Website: bh-photo
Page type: address-validator
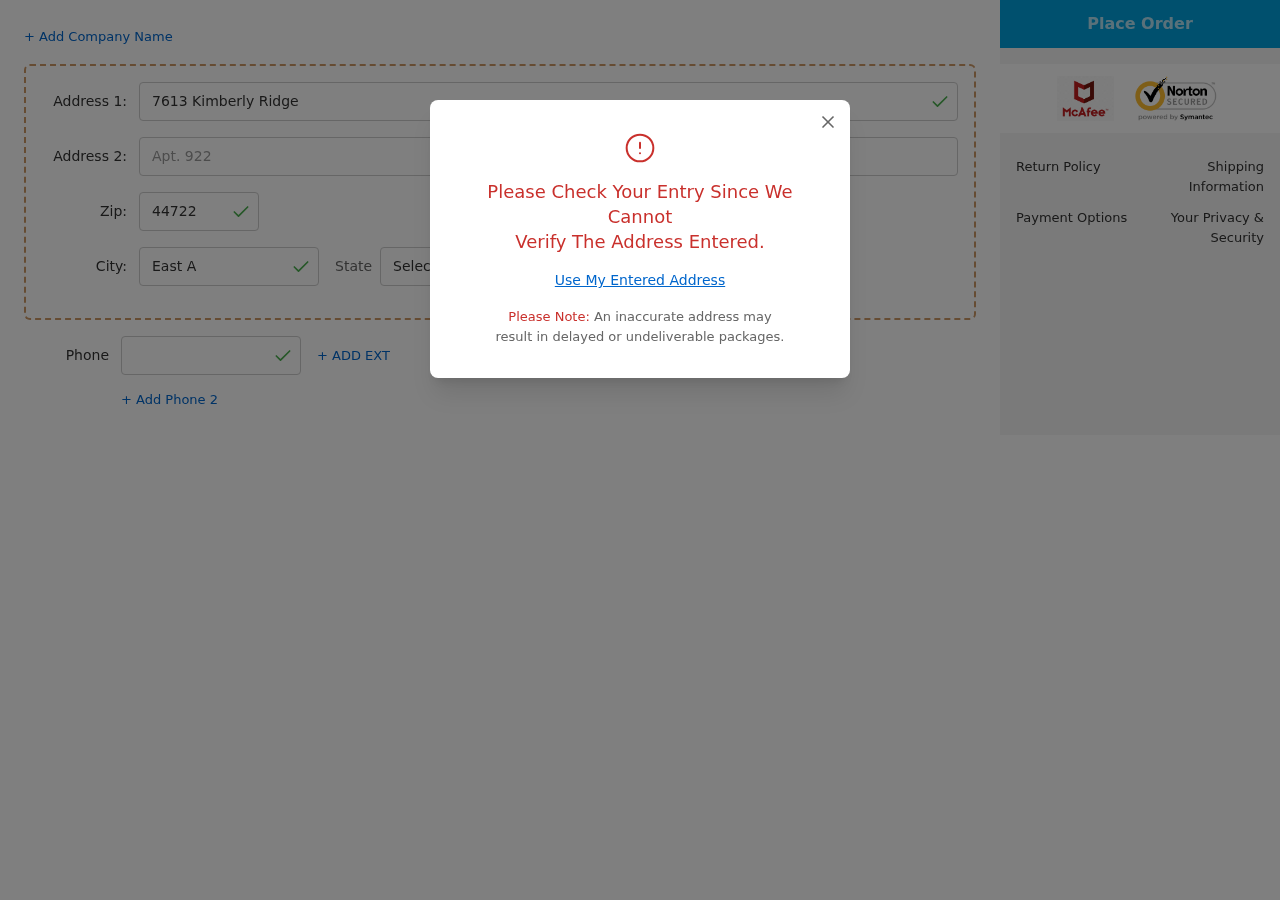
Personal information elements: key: PII_CITY
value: East Andrew
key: PII_PHONE
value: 4053989303
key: PII_POSTCODE
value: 44722
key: PII_STATE_ABBR
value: PA
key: PII_STREET
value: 7613 Kimberly Ridge
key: PII_STREET2
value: Apt. 922